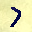
Label: 7